Question: I'm having a problem with getting the position of a div after 'rotate' filter is applied to it. I have the position of one end, its height, and the angle by which it is rotated, but after checking what this filter actually does on MDN ("[cos(angle) sin(angle) -sin(angle) cos(angle) 0 0]") I still don't know how to crack it.
Example :

The div I'm interested in is the dashed line. Its styling at that moment was :
'left: 80px; top: 12px; height: 69.5122px; width: 2px; -moz-transform: rotate(-1.21366rad);'
('top'/'left' describe the position of its beginning.) I'm trying to get the 'top'/'left' position of its end.
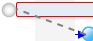
Answer: Per your current Question and your requested confirmation of:
'''
var x = termin.top + Math.cos(angle) * div.height;
var y = div.left + Math.sin(angle) * div.height;
'''
The solution can be found in this other <URL> for a , enhanced here:
'''
// return an object with full width/height (including borders), top/bottom coordinates
var getPositionData = function(el) {
return $.extend({
width: el.outerWidth(false),
height: el.outerHeight(false)
}, el.offset());
};
// get rotated dimensions
var transformedDimensions = function(el, angle) {
var dimensions = getPositionData(el);
return {
width: dimensions.width + Math.ceil(dimensions.width * Math.cos(angle)),
height: dimensions.height + Math.ceil(dimensions.height * Math.cos(angle))
};
};
'''
Here's an jsFiddle that provides for 'getPositionData();' function.You'll be able to see the 'top' and 'left' values at the end of the process you control.
<URL>
The above jsFiddle works great for and can be approved upon for all angles and different units such as <URL>.